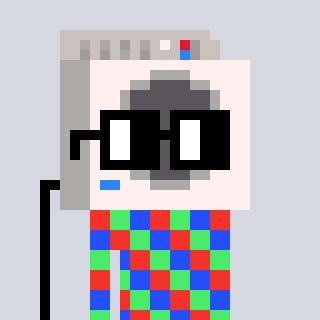
a pixel art character with square black glasses, a washing machine-shaped head and a teal-colored body on a cool background